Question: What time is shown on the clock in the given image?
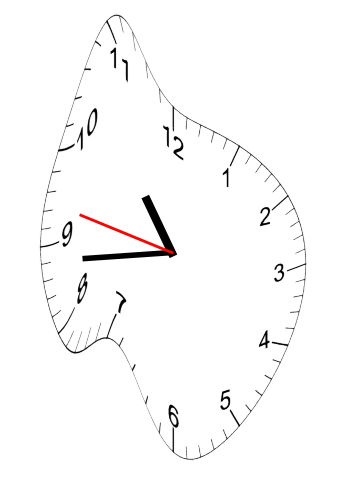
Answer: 10:43:47